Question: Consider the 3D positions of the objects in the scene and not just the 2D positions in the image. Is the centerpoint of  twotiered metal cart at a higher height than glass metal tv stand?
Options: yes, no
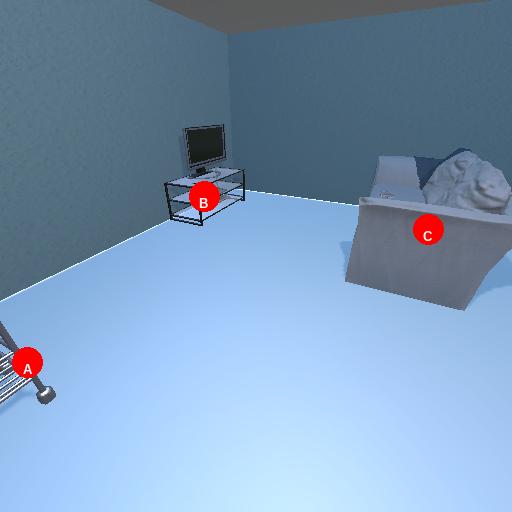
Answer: yes